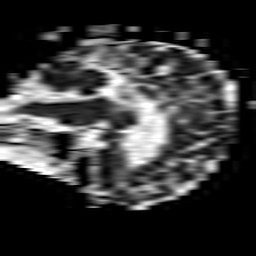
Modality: ADC
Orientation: sagittal
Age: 86
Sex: female
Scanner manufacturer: philips
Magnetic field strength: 1.5 T
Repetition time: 3.403 s
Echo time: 0.06922 s